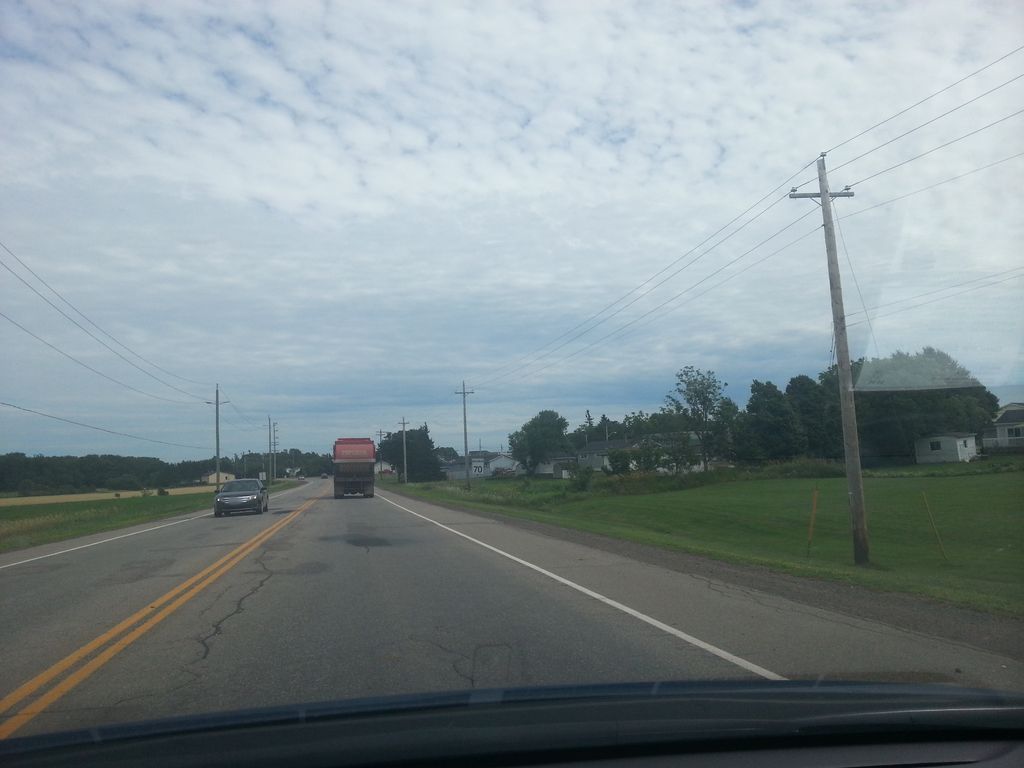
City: charlottetown